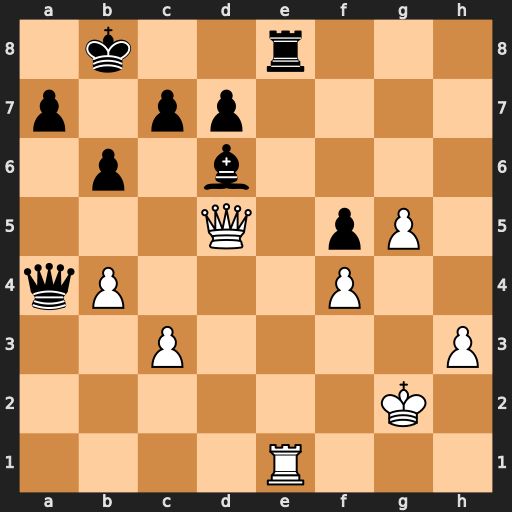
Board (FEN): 1k2r3/p1pp4/1p1b4/3Q1pP1/qP3P2/2P4P/6K1/4R3
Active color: w
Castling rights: -
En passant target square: -
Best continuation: Rxe8#